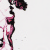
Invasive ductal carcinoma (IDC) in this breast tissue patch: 0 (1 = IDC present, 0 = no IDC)